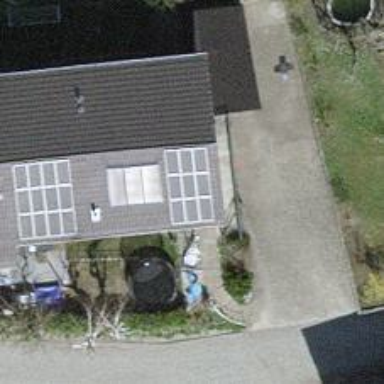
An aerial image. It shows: Solar power generator using photovoltaic panels.